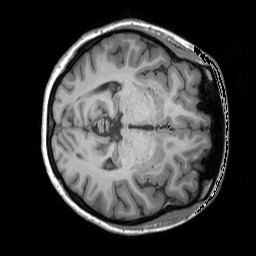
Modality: T1w
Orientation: axial
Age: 23
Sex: female
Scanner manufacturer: siemens
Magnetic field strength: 3 T
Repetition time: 1.9 s
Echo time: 0.00252 s